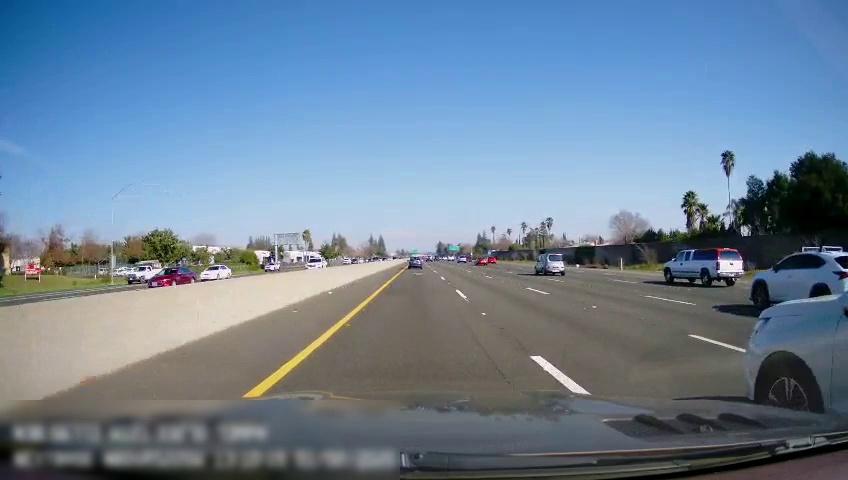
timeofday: Day
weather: Sunny
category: Drivable Space
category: Drivable Space
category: Vehicles | Truck
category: Vehicles | Car
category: Vehicles | Car
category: Vehicles | Truck
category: Vehicles | Truck
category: Vehicles | SUV
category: Vehicles | Car
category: Vehicles | SUV
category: Vehicles | Car
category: Vehicles | Car
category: Vehicles | Van
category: Vehicles | SUV
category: Vehicles | Car
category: Vehicles | SUV
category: Lanes | Alternate Lane
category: Lanes | Current Lane
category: Lanes | Current Lane
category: Lanes | Opposite Lane
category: Lanes | Alternate Lane
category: Lanes | Alternate Lane
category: Traffic | Signs